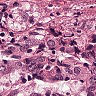
Metastatic tissue present: yes